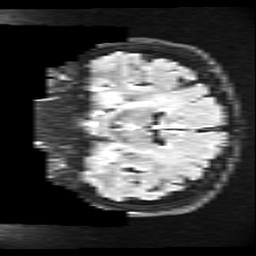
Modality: FLAIR
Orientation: coronal
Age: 37
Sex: male
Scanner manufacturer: ge
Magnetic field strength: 3 T
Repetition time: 11 s
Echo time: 0.1497 s